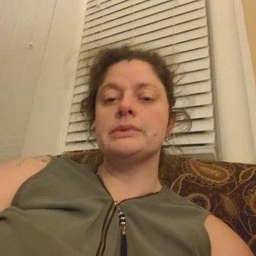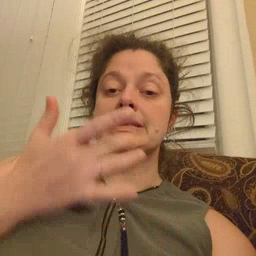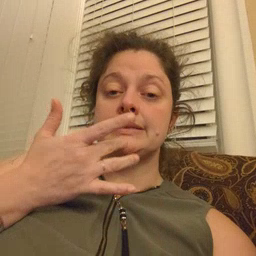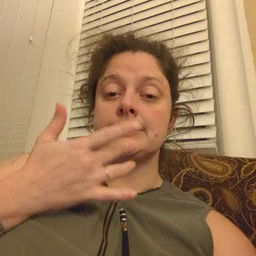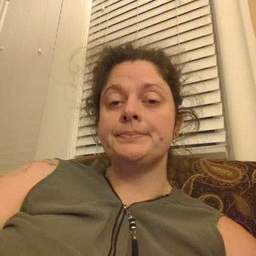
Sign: taste